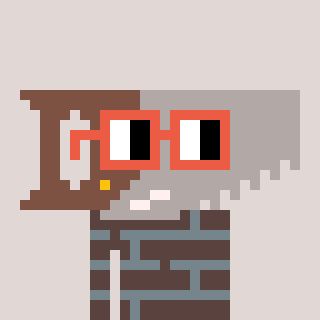
a pixel art character with square orange glasses, a saw-shaped head and a darkbrown-colored body on a warm background